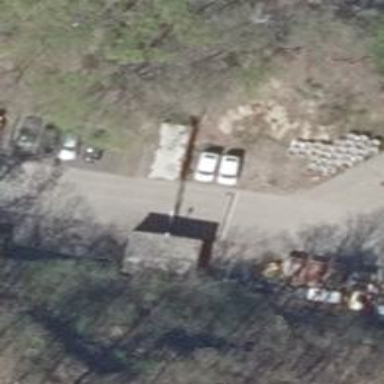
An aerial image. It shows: Minor distribution power substation.